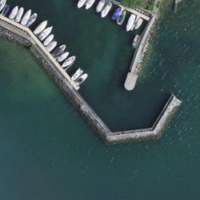
EUNIS habitat code: 14
Species observed at this site:
Chroicocephalus ridibundus
Erigeron karvinskianus
Podiceps cristatus
Motacilla cinerea
Fulica atra
Linaria vulgaris
Anas platyrhynchos
Aythya fuligula